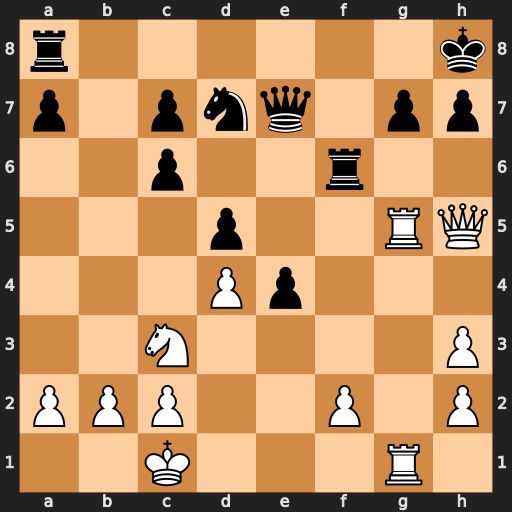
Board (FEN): r6k/p1pnq1pp/2p2r2/3p2RQ/3Pp3/2N4P/PPP2P1P/2K3R1
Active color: w
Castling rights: -
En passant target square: -
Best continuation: Rxg7 Qxg7 Rxg7